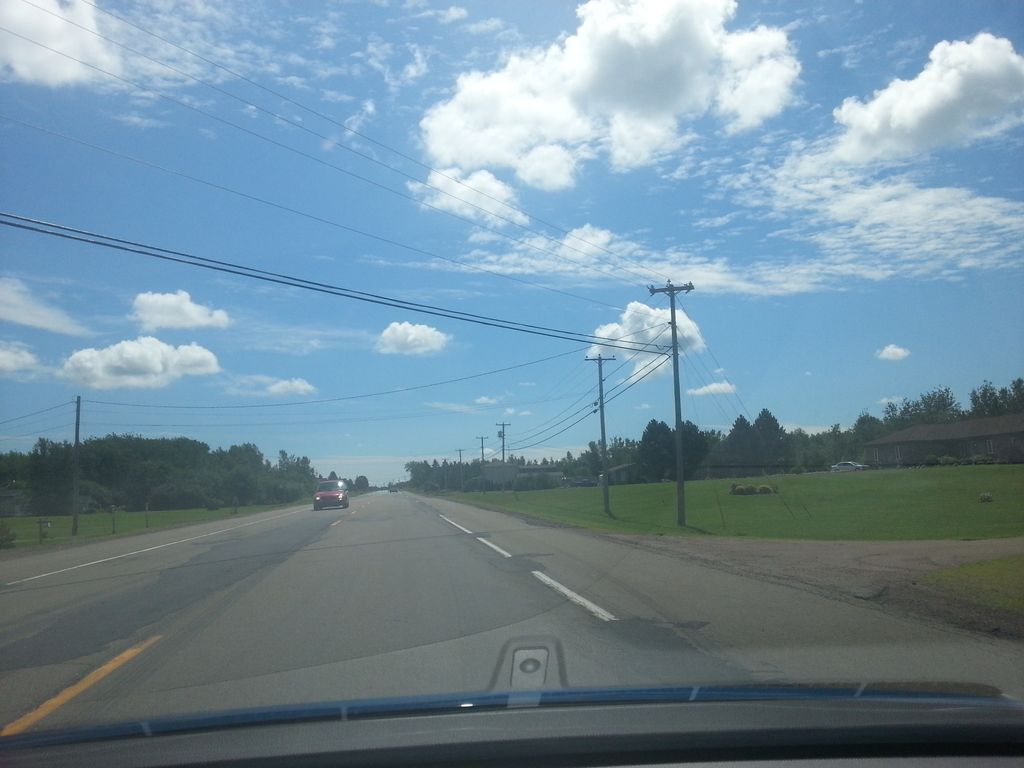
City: charlottetown